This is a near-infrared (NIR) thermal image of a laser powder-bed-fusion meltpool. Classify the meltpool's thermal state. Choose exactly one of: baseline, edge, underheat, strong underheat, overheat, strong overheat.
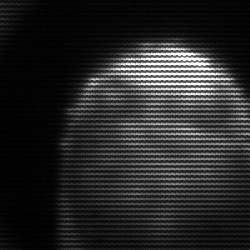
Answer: edge